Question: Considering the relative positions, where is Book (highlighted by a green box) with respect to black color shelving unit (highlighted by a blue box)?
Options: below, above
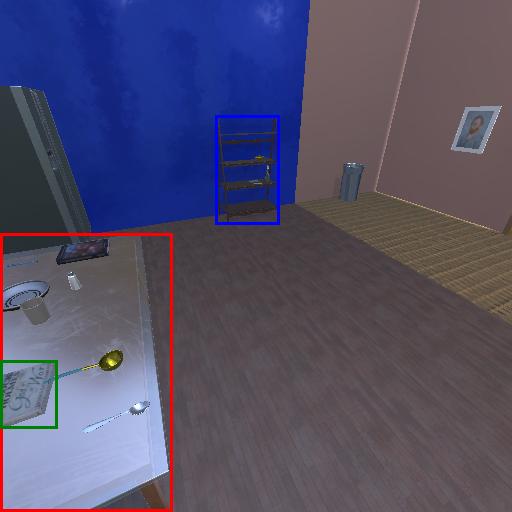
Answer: below